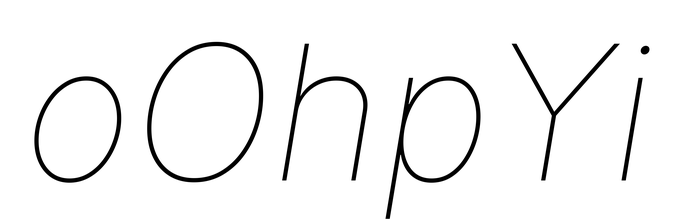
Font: Inter-Italic_Thin_Italic